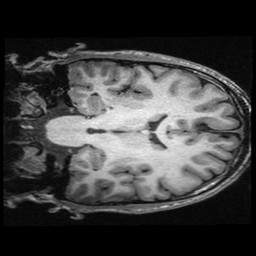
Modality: T1w
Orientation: coronal
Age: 22
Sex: male